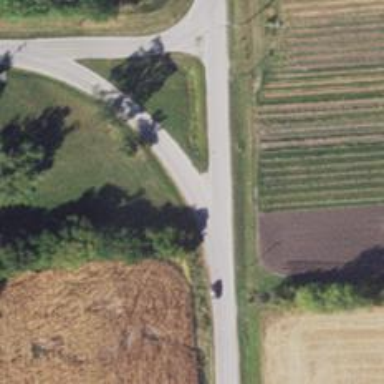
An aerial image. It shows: Tertiary road.